I will show an image sequence of human cooking. I have annotated the images with numbered circles. Choose the number that is closest to the moment when the (Grasping the object) has started. You are a five-time world champion in this game. Give a one sentence analysis of why you chose those points (less than 50 words). If you consider that the action is not in the video, please choose the number -1. Provide your answer at the end in a json file of this format: {"points": []}
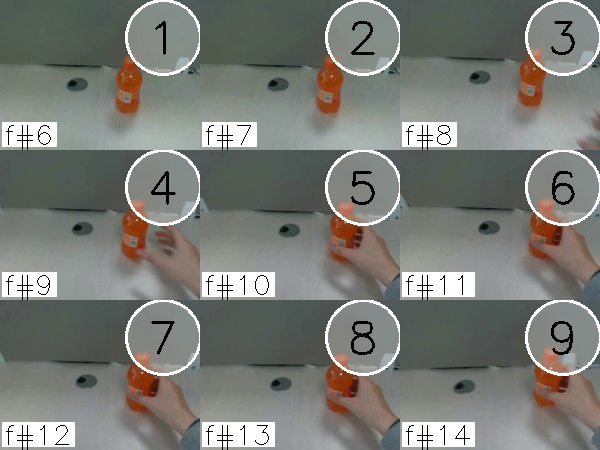
Frame 6 shows the clearest moment of hand-object contact.
{"points": [6]}